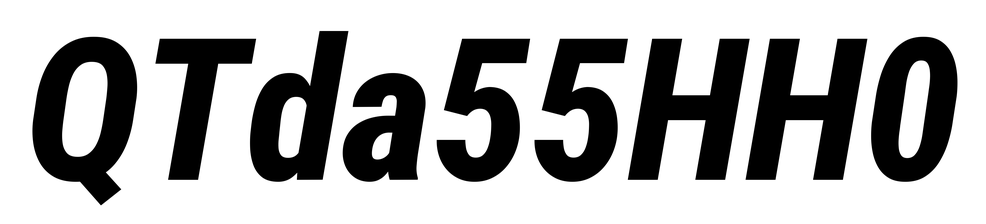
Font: Roboto-Italic_Condensed_ExtraBold_Italic